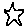
Label: star